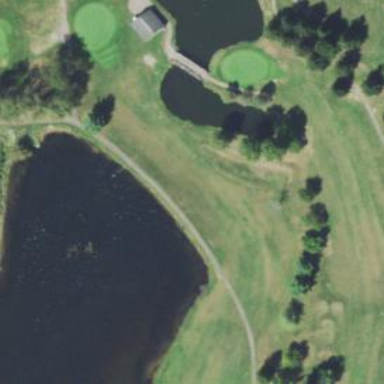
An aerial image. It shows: View of golf hole.